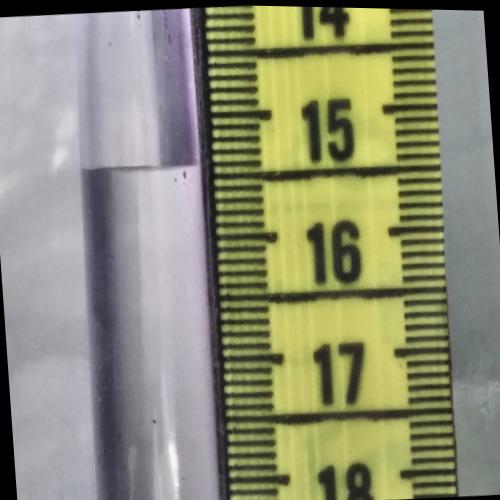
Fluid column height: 15.4 cm